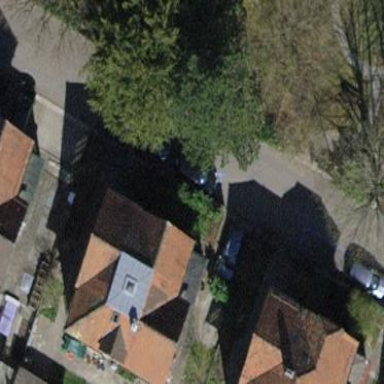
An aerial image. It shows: Gabled roof tile apartment building.